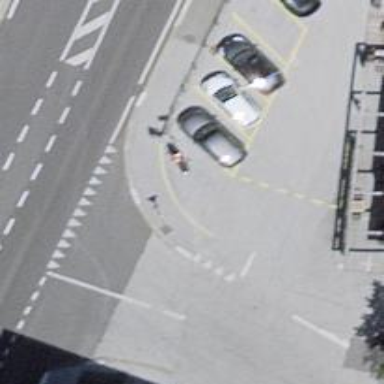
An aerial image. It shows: Sidewalk along the footway.